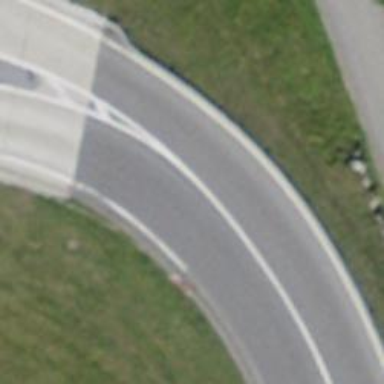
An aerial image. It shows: Asphalt road classified as primary highway.